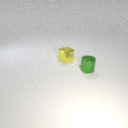
small yellow metal cube behind small green metal cylinder